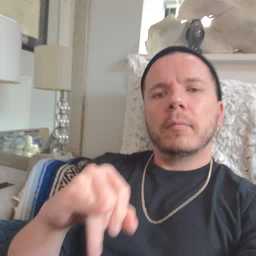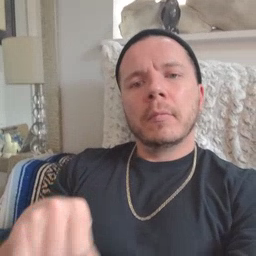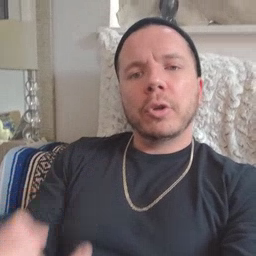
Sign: jeans